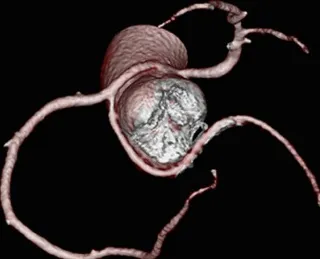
Inferior view of a three-dimensional reconstruction demonstrating arterial paths.
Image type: radiology (ct)